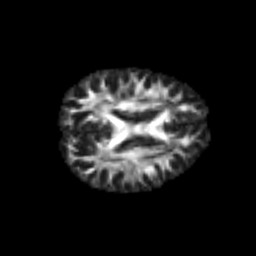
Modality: FA
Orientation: axial
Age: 25
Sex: male
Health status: healthy